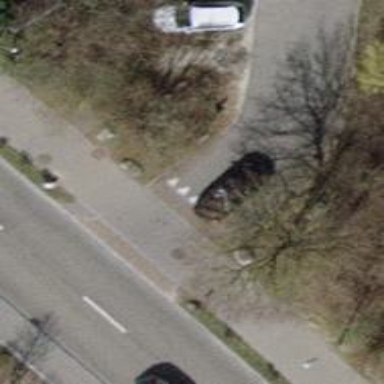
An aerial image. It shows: Asphalt path that serves as sidewalk.